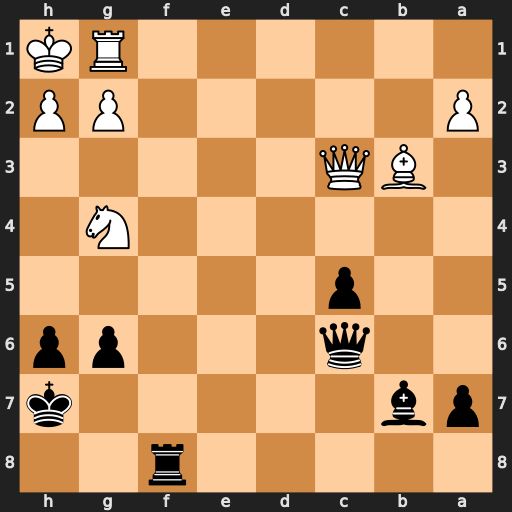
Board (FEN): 5r2/pb5k/2q3pp/2p5/6N1/1BQ5/P5PP/6RK
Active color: b
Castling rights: -
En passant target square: -
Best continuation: Qxg2+ Rxg2 Rf1#